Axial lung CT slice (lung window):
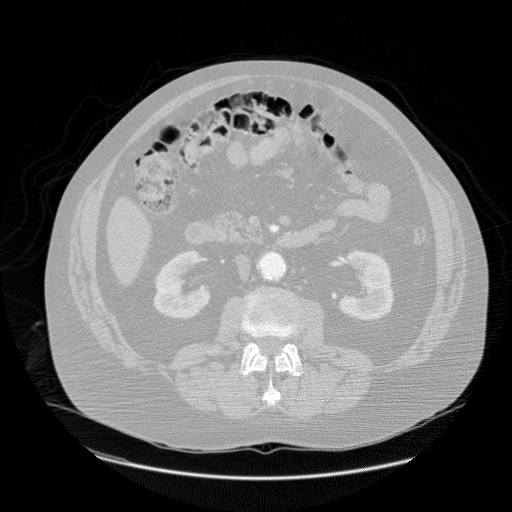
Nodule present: no